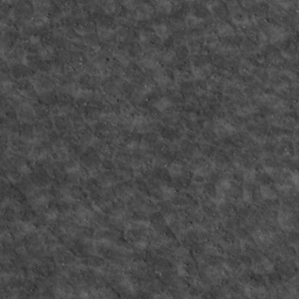
Label: non_frost